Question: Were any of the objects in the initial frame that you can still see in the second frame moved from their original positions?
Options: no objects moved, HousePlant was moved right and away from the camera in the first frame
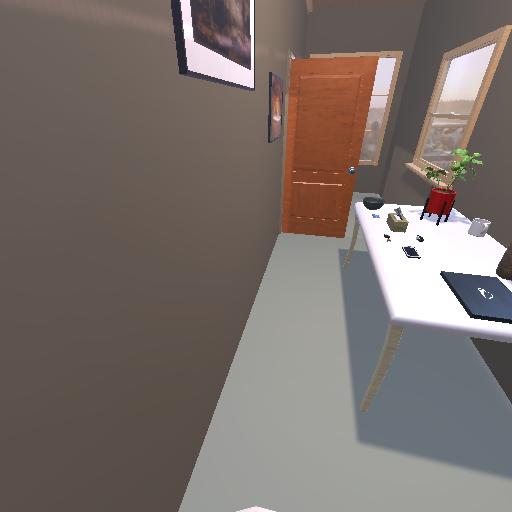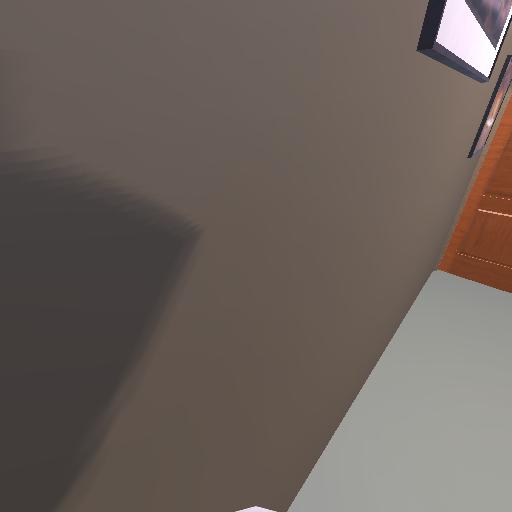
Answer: no objects moved